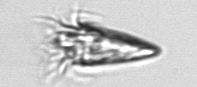
Label: Strombidium_tintinnodes